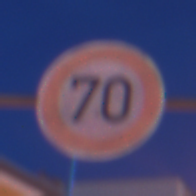
Verkehrszeichen: Geschwindigkeit70
Umgebung: Outdoor, Urban
Tageszeit: Night
Wetter: PartlyCloudy
Licht: Artificial
Jahreszeit: NotSpecified
Kontrast: HighContrast